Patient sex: M
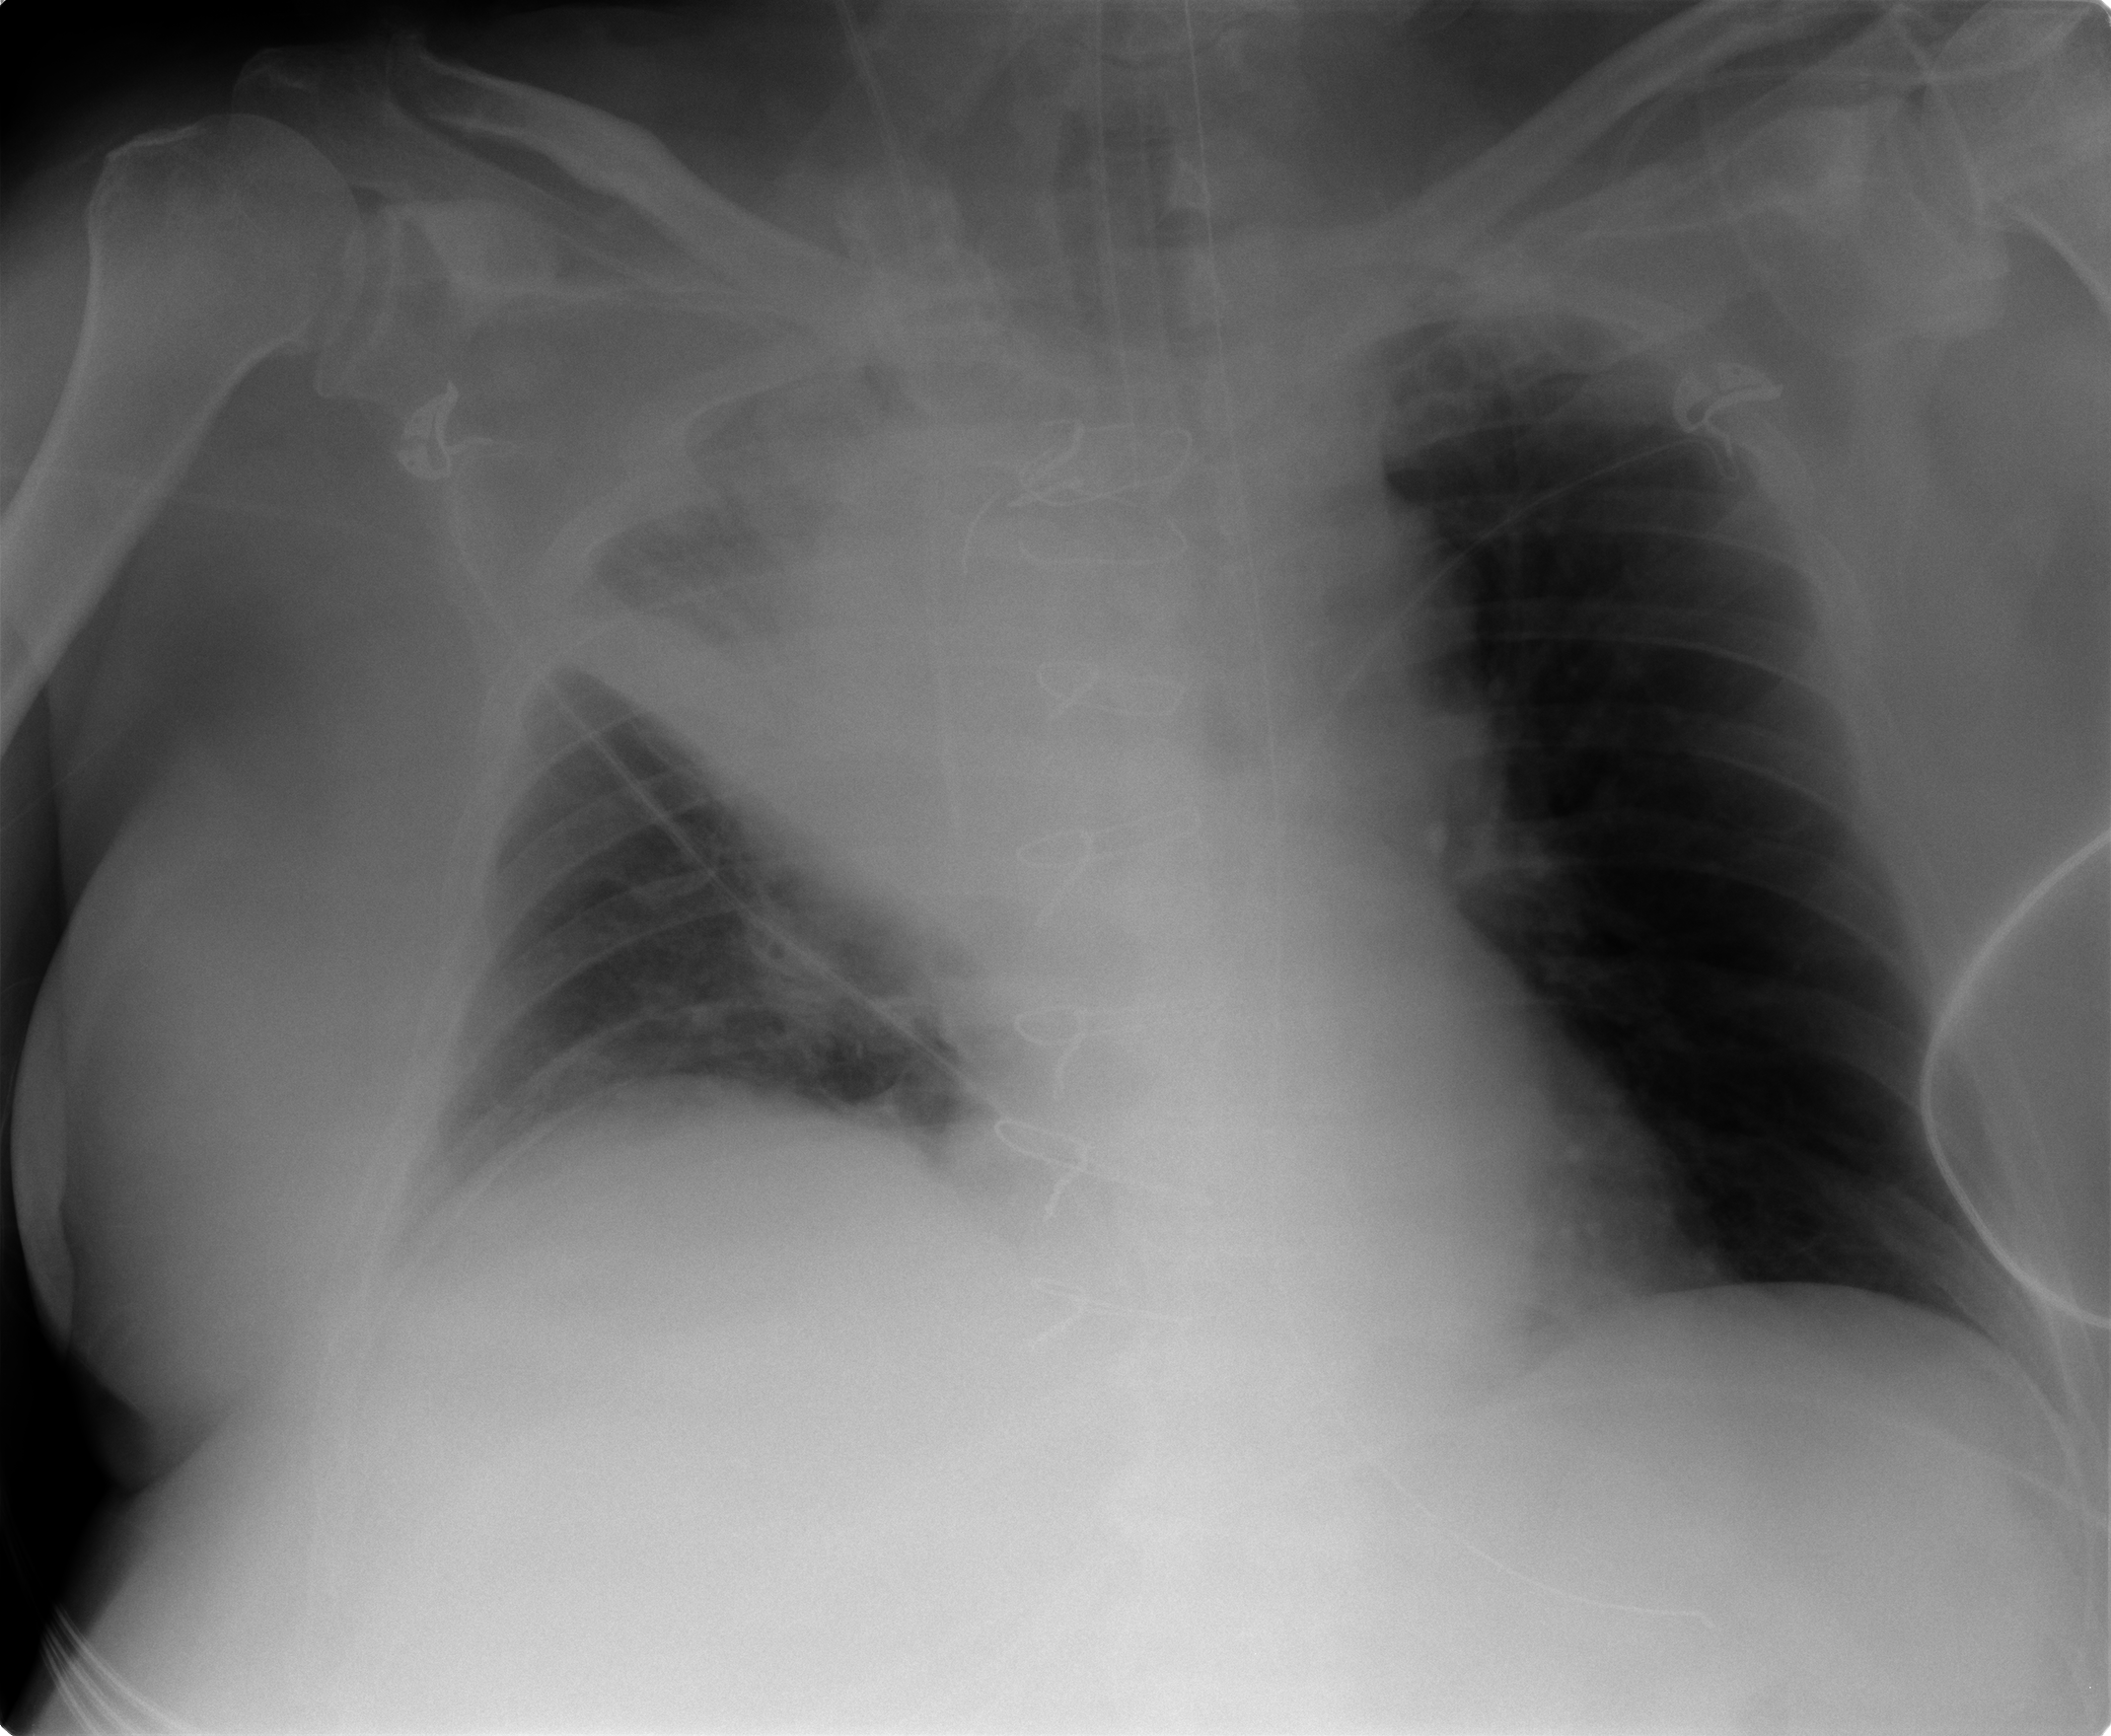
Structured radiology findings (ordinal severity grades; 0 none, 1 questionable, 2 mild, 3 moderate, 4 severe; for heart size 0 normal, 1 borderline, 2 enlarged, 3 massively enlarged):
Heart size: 0
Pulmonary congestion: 0
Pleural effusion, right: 0
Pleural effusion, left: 0
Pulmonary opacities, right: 3
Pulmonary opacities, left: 0
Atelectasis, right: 3
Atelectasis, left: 0